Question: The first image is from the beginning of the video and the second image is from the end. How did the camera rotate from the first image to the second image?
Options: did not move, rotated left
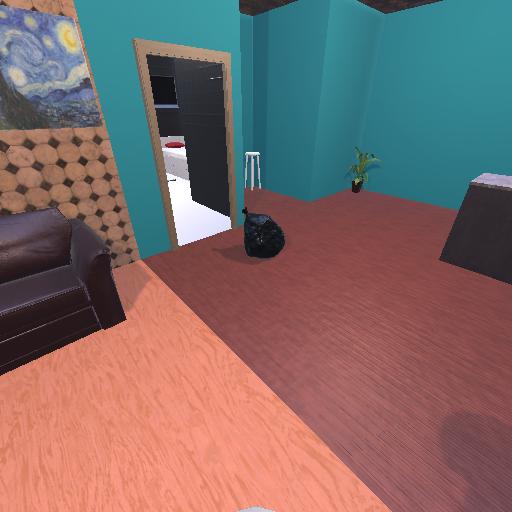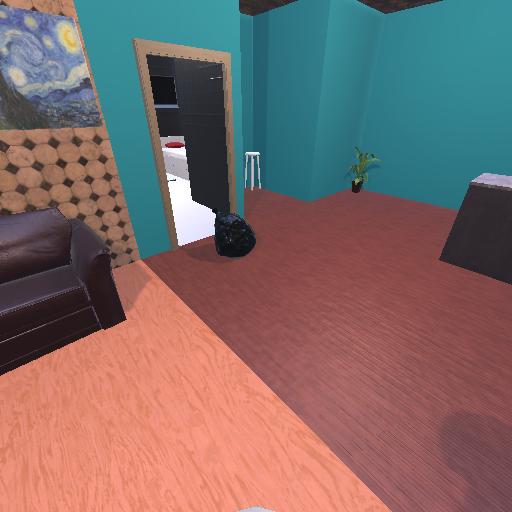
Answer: did not move